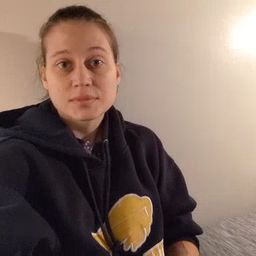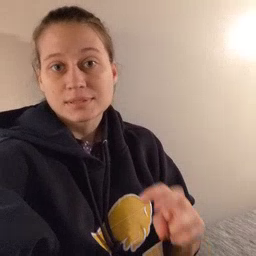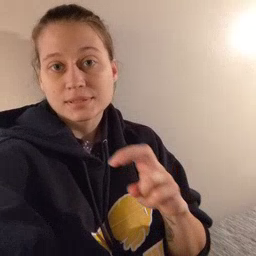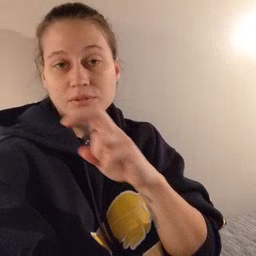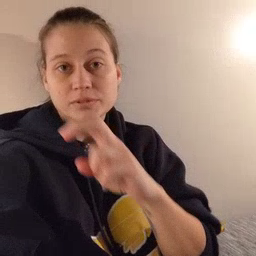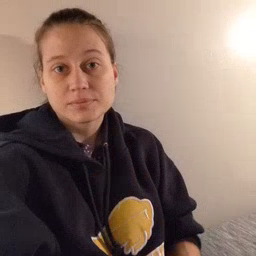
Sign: stairs